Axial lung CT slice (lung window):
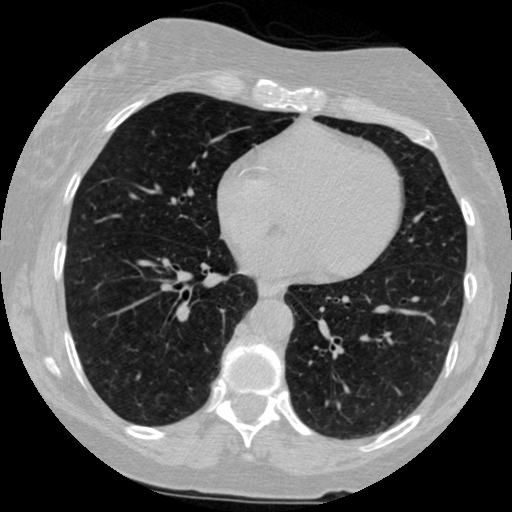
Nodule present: no